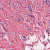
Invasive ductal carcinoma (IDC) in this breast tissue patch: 1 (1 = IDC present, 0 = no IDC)